Interaction volume radius: 5 \u00c5
Interaction volume height: 15 \u00c5
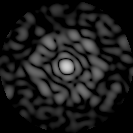
Disorder parameter: 0.8086